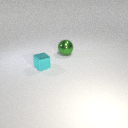
large green metal sphere to the right of small cyan metal cube